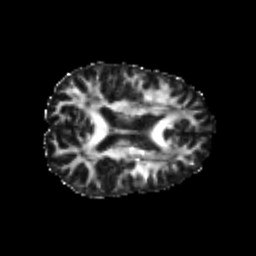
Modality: FA
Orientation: axial
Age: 26
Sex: female
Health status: healthy
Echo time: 0.074 s